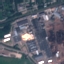
Land use / land cover class: Industrial